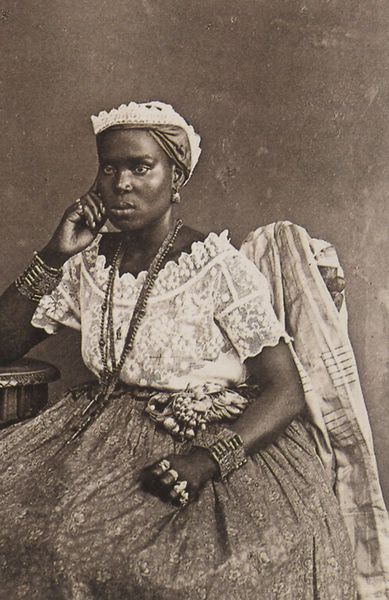
Titel: Freigelassene Sklavin
Künstler: Marc Ferrez
Standort: Brasilia
Institution: Sammlung Ministerio das Relacoes Exteriores
Schlagwörter: dunkel, hand, haut, kopf, weiß, mädchen, sitzen, braun, finger, frau, grau, holz, hut, kleid, mund, nase, ohrring, schmuck, schwarz, stuhl, tisch, blick, gürtel, tuch, beige, haube, muster, rock, alt, jung, wand, arm, augen, bluse, gesicht, haarschmuck, kleidung, spitze, bildnis, hände, möbel, portrait, porträt, gewand, gold, reich, sitzend, stickerei, stoff, adel, ohrringe, spitzen, en face, krone, lippen, perlen, prinzessin, traurig, kopfbedeckung, lehne, afrika, kette, amerika, ausdruck, sepia, kopftuch, ernst, atelier, nachdenklich, rüschen, aufstützen, kniestück, ring, halskette, exotik, exotisch, betrachter, foto, fotografie, photographie, wei, afrikanerin, farbige, neger, schwarze, stolz, denken, gestützt, ringe, orient, links, schwarzweiss, ketten, leinwand, photo, weß, armband, armbänder, armreif, armreifen, halbprofil, dunkelhäutig, portät, sklave, bluten, aufgestützt, stützend, reif, miene, sklavin, mohr, königin, plissee, wnad, ohrschmuck, rosenkranz, kopfschmuck, aufnahme, lehen, kolonialismus, südstaaten, kolonial, bedeckung, scharzweiß, spitzenbluse, katte, fingerringe, stuhk, afro, fotoatelier, kolonialzeit, aufgestüzt, negerin, festtagsgewand, afroamerikanerin, amerikanerin, amreif, amreifen, arbreifen, kubanerin, plisseerock, rin, rosenkränze, schwarze frau, stuhlk, mulattin, schmuckgürtel, west indies, äfrau